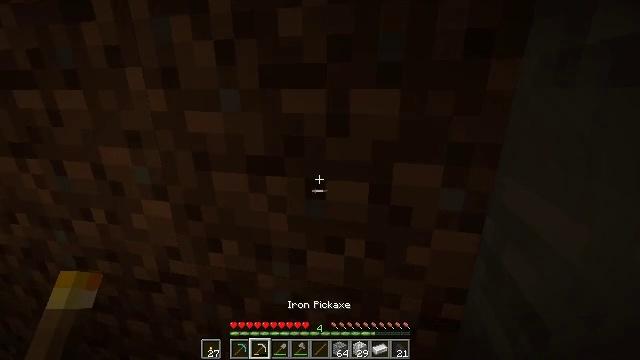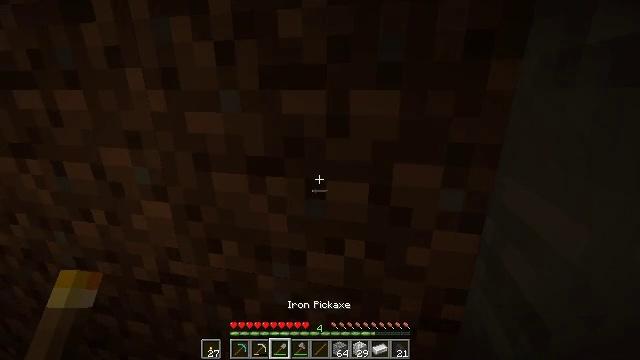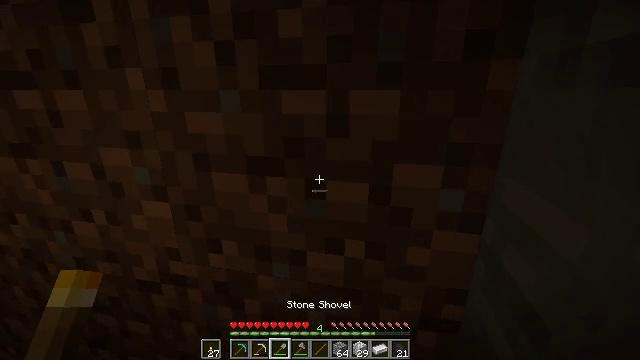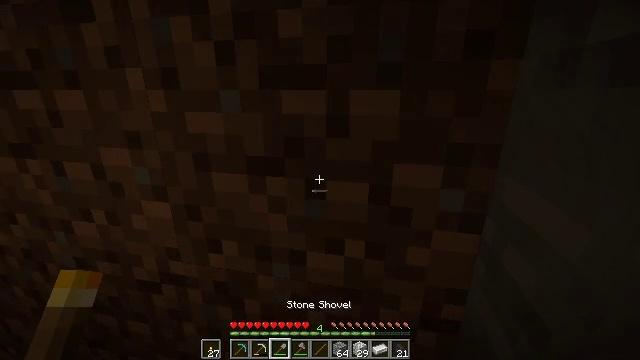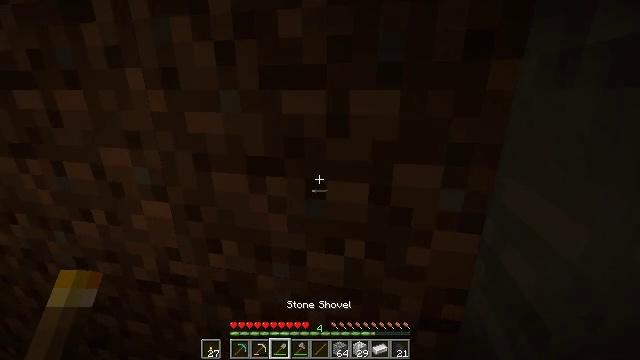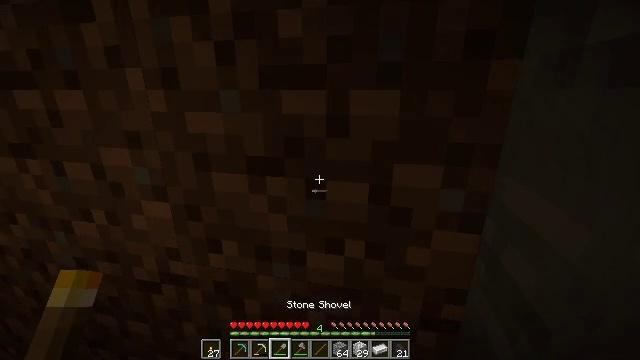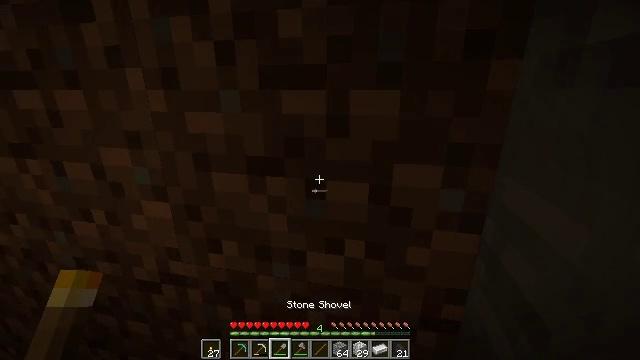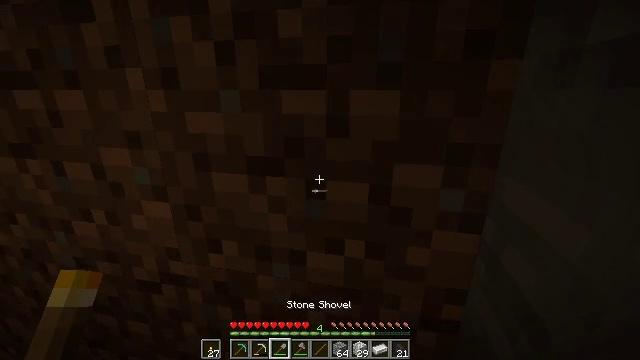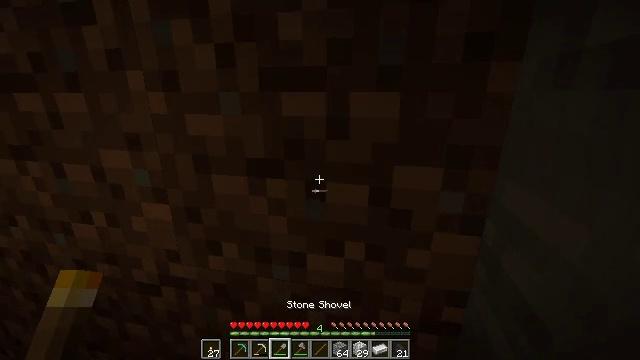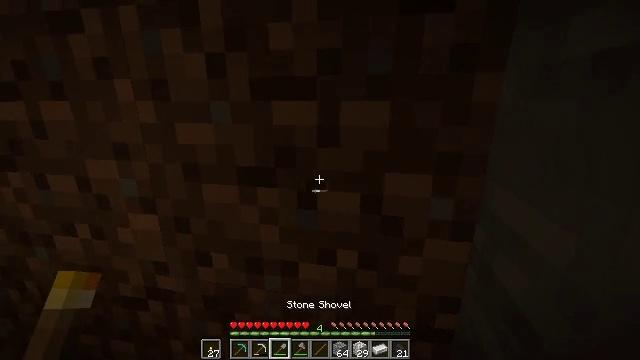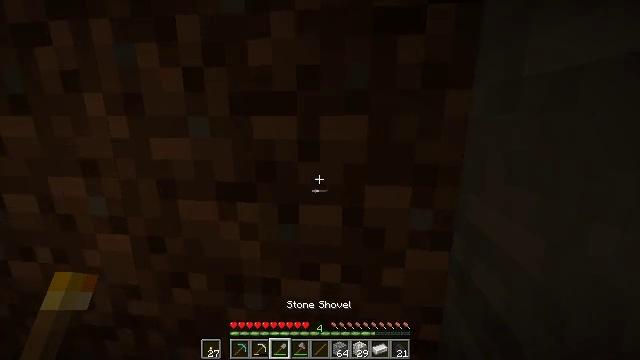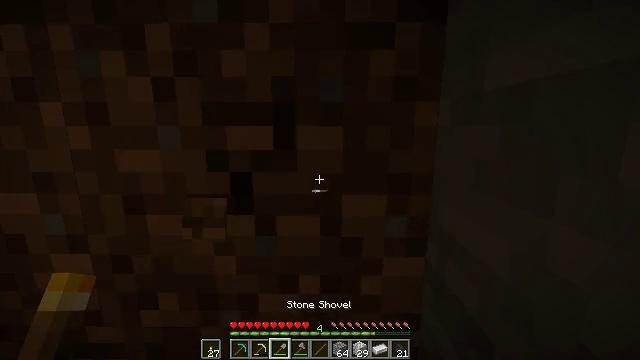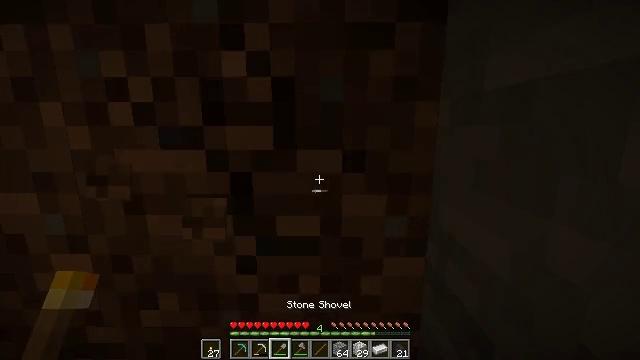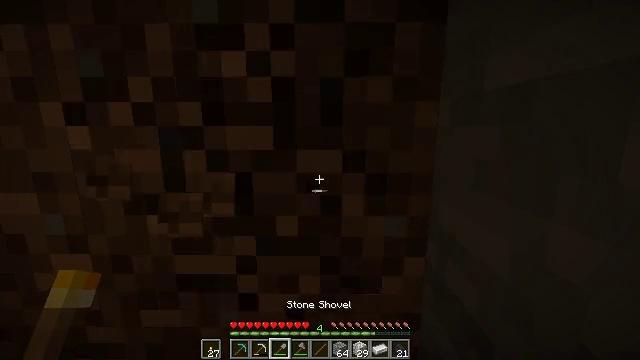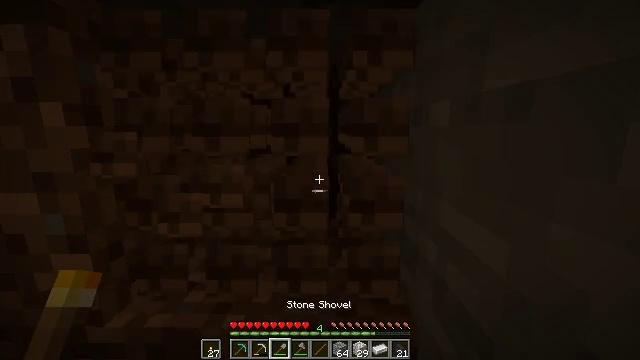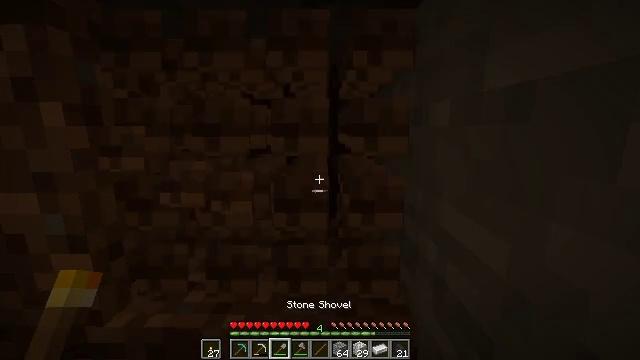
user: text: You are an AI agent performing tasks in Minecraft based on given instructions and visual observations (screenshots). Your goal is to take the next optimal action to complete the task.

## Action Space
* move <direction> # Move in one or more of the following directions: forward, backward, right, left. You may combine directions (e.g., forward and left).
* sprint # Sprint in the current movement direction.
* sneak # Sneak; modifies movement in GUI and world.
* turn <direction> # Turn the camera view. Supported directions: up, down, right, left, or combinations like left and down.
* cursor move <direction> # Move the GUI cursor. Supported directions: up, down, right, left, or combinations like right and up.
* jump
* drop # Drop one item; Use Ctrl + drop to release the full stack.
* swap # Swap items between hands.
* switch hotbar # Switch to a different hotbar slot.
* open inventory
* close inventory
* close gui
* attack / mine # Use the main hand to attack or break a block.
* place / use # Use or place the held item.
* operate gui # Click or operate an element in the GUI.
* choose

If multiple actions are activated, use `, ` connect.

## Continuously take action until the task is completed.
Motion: motion action
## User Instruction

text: Mine dirt from the ground.
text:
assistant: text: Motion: switch to hotbar 3
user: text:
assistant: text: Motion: switch to hotbar 3
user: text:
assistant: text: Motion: switch to hotbar 3
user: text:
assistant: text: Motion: no_op
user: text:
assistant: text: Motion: no_op
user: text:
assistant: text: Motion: no_op
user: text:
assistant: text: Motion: no_op
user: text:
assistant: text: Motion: no_op
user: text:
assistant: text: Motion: turn right and up
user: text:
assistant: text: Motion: turn right and up
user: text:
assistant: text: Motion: turn right and up, attack / mine
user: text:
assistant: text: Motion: attack / mine
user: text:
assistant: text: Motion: attack / mine
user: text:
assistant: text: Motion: attack / mine
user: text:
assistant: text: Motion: attack / mine
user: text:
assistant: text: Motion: attack / mine
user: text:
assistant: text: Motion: attack / mine
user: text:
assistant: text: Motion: attack / mine
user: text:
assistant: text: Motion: attack / mine
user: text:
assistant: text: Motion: attack / mine
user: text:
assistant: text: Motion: turn left and down, attack / mine
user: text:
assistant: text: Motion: turn left and down, attack / mine
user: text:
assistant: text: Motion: turn left and down, attack / mine
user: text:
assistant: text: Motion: turn left and down, attack / mine
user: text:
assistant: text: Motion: turn left and down, attack / mine
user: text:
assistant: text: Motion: turn down, attack / mine
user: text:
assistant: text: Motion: attack / mine
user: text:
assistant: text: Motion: attack / mine
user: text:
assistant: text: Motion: attack / mine
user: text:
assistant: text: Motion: attack / mine